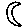
Label: moon